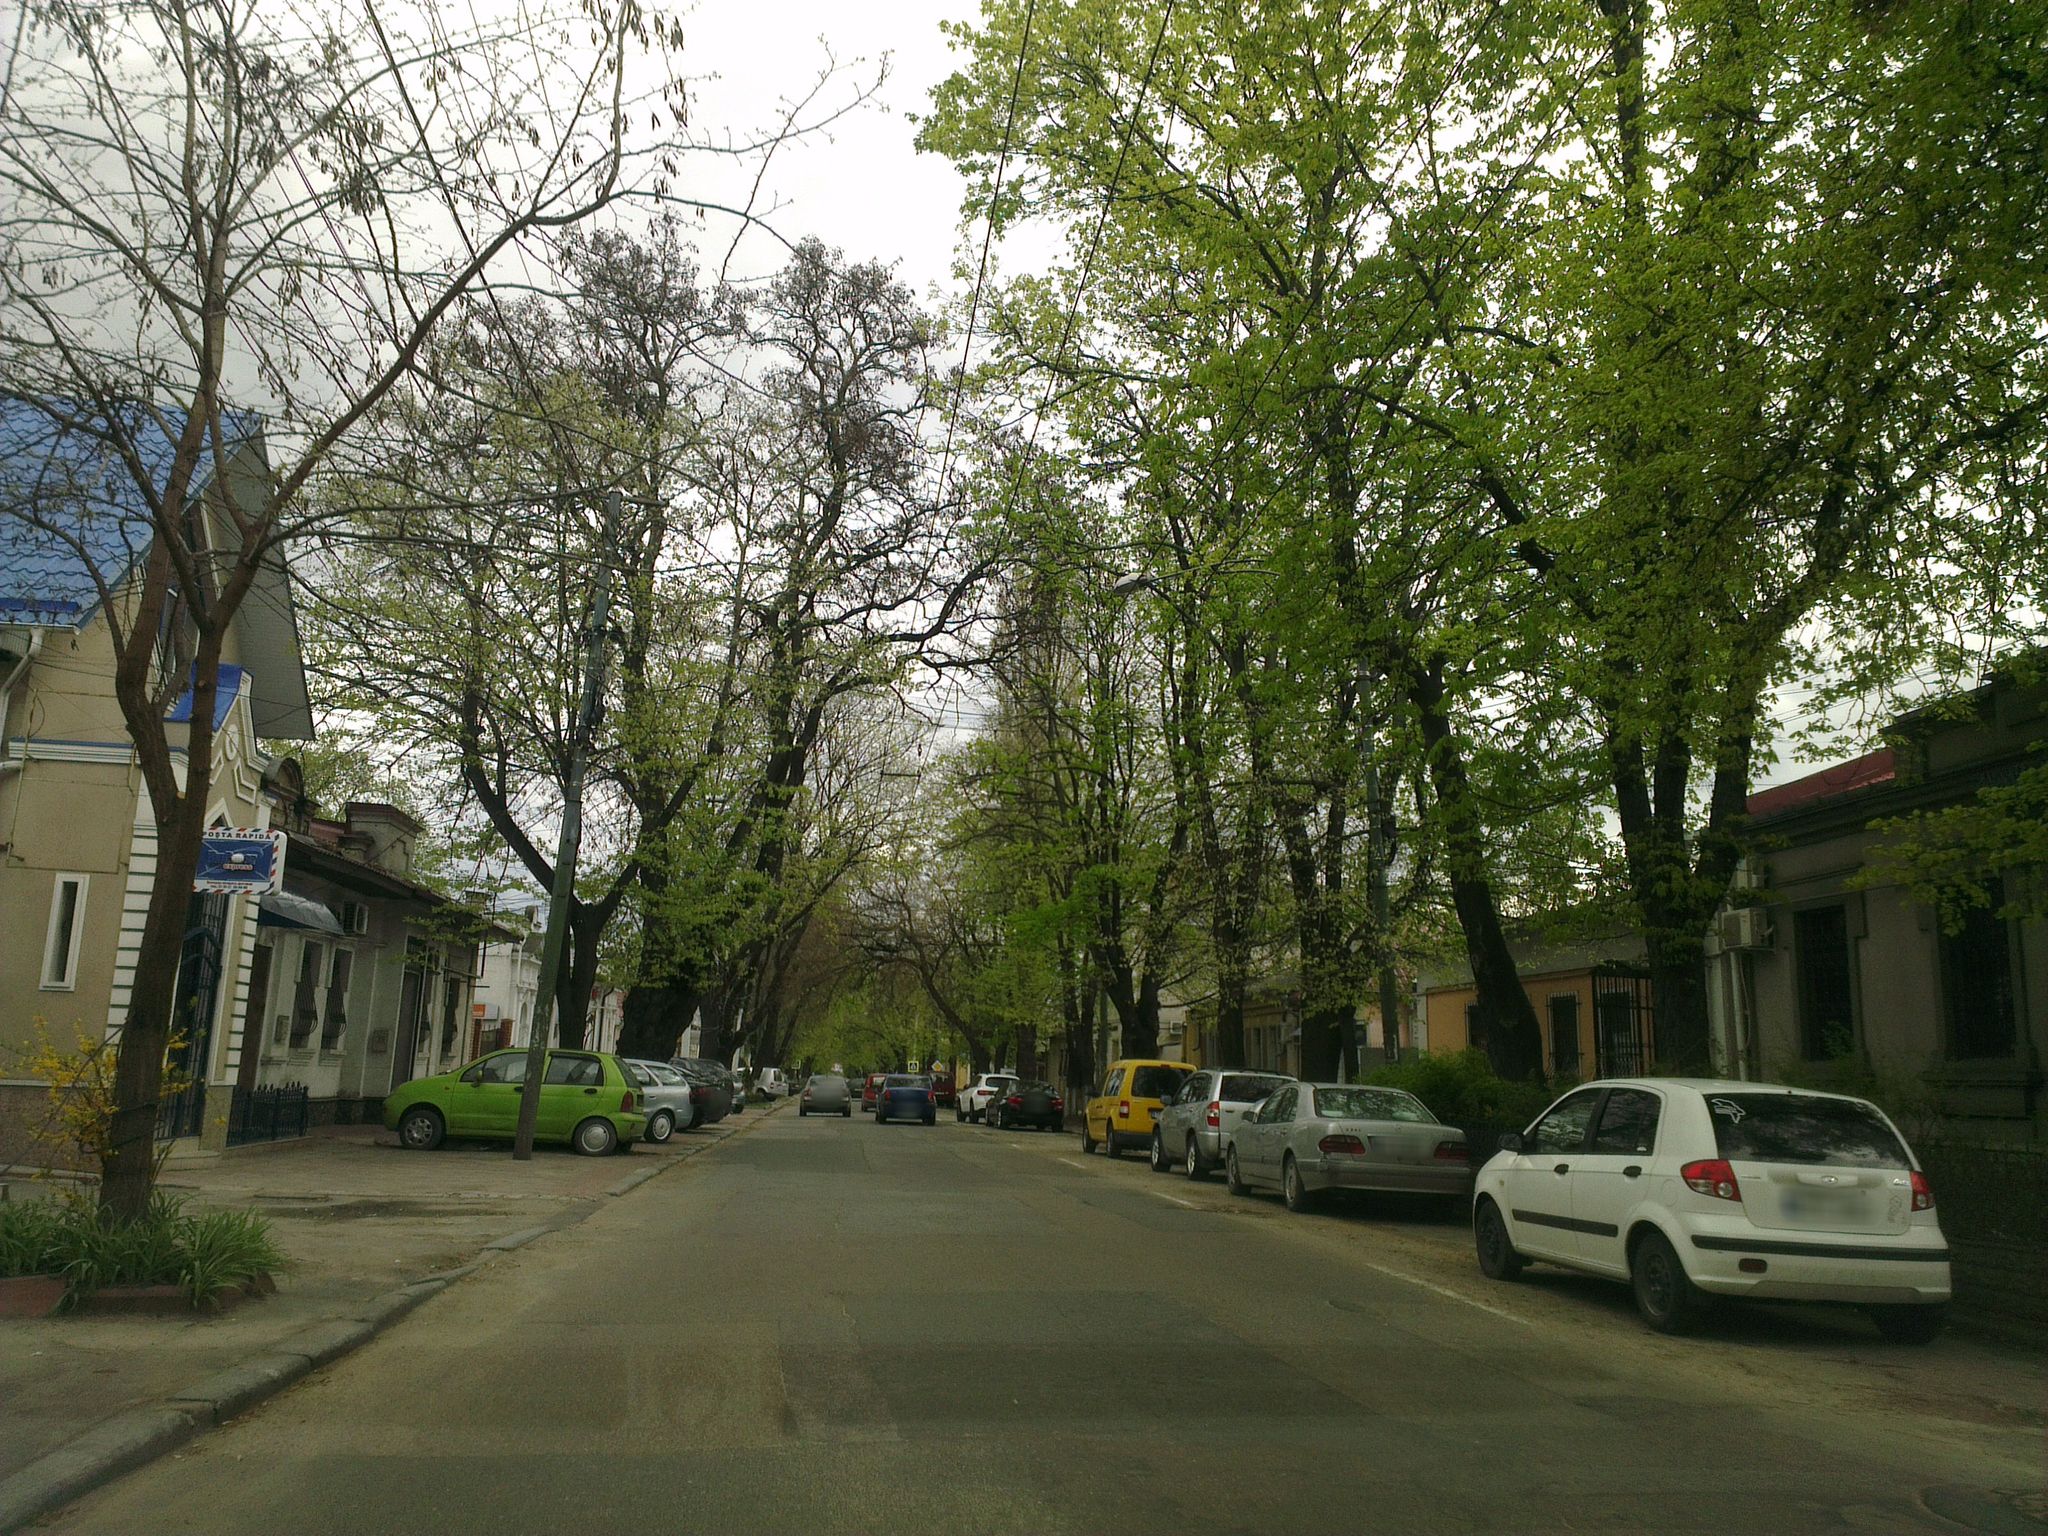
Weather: cloudy
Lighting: day
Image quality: good
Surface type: driving surface
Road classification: secondary
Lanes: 2
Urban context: urban centre
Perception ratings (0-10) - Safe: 6.76, Lively: 8.73, Beautiful: 8.67, Boring: 2.28, Depressing: 4.03, Wealthy: 8.11